Question: I have a 'ListBox'...
'''
<ListBox Margin="10" ItemsSource="{Binding Employees}"
ItemTemplate="{DynamicResource EmployeesTemplate}"
HorizontalContentAlignment="Stretch" BorderThickness="0"
ScrollViewer.CanContentScroll="False"/>
'''
...that has a custom 'DataTemplate':
'''
<Window.Resources>
<DataTemplate x:Key="EmployeesTemplate">
<Border BorderThickness="1" BorderBrush="Black" SnapsToDevicePixels="True"
DockPanel.Dock="Top" Margin="0,0,0,5" Padding="5">
<StackPanel>
<Grid>
<Grid.ColumnDefinitions>
<ColumnDefinition Width="150"/>
<ColumnDefinition/>
</Grid.ColumnDefinitions>
<StackPanel Grid.Column="0" Orientation="Horizontal">
<TextBlock Text="{Binding Path=FirstName}" Padding="0,0,5,0"/>
<TextBlock Text="{Binding Path=LastName}"/>
</StackPanel>
<TextBlock Grid.Column="1" Text="{Binding Path=Title}"/>
</Grid>
<StackPanel>
<TextBlock Text="{Binding Path=DateOfBirth, StringFormat={}{0:MM/dd/yyyy}}"/>
<TextBlock Text="{Binding Path=Address}"/>
<TextBlock Text="{Binding Path=PhoneNumber}"/>
<TextBlock Text="{Binding Path=Salary, StringFormat={}{0:C}}"/>
</StackPanel>
</StackPanel>
</Border>
</DataTemplate>
</Window.Resources>
'''
When I select an item from the 'ListBox', the selection highlighting includes the 5-point 'Margin' that is assigned to the bottom of each item ('Border' in 'DataTemplate'):

You'll notice the similar situation on the left side, where the highlight overflows just a little bit. I did not notice that until now... hmm. So, I would like to restrict the selection highlight to the border area and nothing outside of it and be able to retain the margin spacing between the items.
How would I accomplish that? I tried manipulating 'Padding' and 'Margin' as much as I could, but I could not figure it out. Maybe I have to create a custom 'ListBox' <URL>?
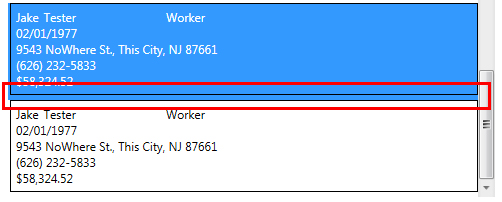
Answer: I'm not sure if there is a simpler way but it works for me. I added a 'DataTemplate.Triggers' section to my 'DataTemplate'...
'''
<DataTemplate.Triggers>
<DataTrigger Binding="{Binding RelativeSource={RelativeSource Mode=FindAncestor,
AncestorType={x:Type ListBoxItem}}, Path=IsMouseOver}" Value="True">
<Setter Property="Background" Value="LightBlue" TargetName="EmployeesTemplateBorder"/>
</DataTrigger>
<DataTrigger Binding="{Binding RelativeSource={RelativeSource Mode=FindAncestor,
AncestorType={x:Type ListBoxItem}}, Path=IsSelected}" Value="True">
<Setter Property="Background" Value="RoyalBlue" TargetName="EmployeesTemplateBorder"/>
</DataTrigger>
</DataTemplate.Triggers>
'''
...and a 'ListBox.Resrouces' section to the 'ListBox' (to get rid of the default highlight behavior):
'''
<ListBox.Resources>
<SolidColorBrush x:Key="{x:Static SystemColors.HighlightBrushKey}" Color="Transparent" />
<SolidColorBrush x:Key="{x:Static SystemColors.HighlightTextBrushKey}" Color="Black" />
<SolidColorBrush x:Key="{x:Static SystemColors.ControlBrushKey}" Color="Transparent" />
</ListBox.Resources>
'''
Obviously, that doesn't do anything to the foreground, but that's not the concern right now, since that one is relatively easy comparing to this highlight routine.